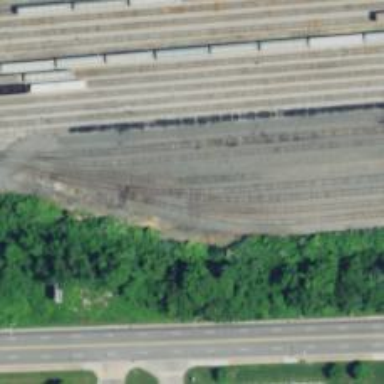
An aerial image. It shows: Railway yard in service.